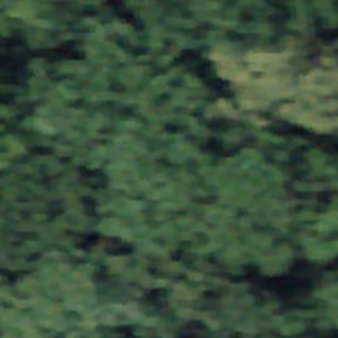
Label: other